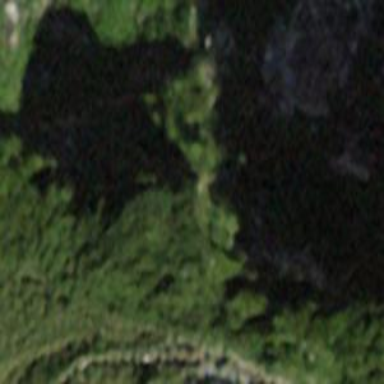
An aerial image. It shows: Cliff in nature.